Question: I'm trying out DevOps with VSTS, Docker and Java and I'm stuck with failing builds PFA screenshots of the same.
VSTS build failing while Queue Jenkins job task

Job is successfully executed on Jenkins and .War file is also produced.
This has been setup on Azure following document
<URL>
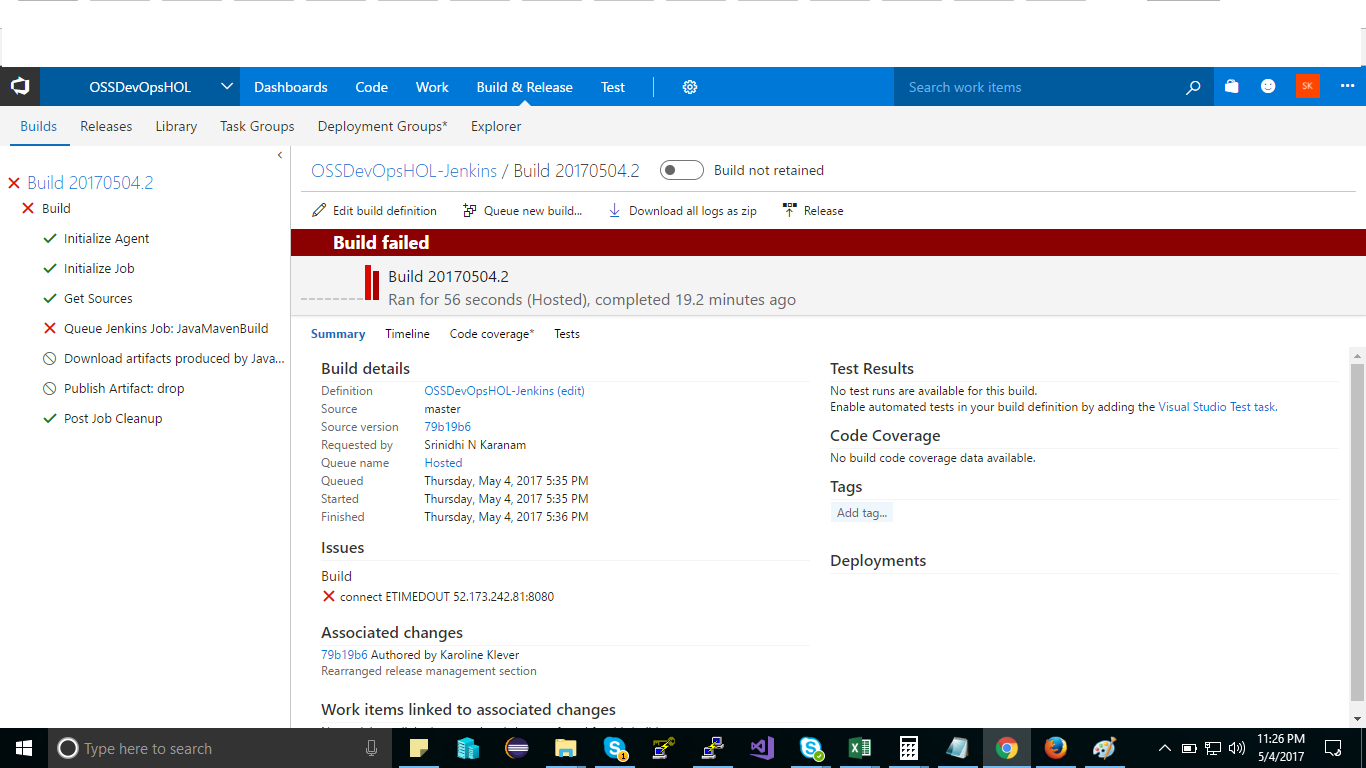
Answer: I was able to resolve the above issue.
My guess worked out correct.
Changing the Public IP from Dynamic to Static caused this issue.
Looked into Jenkins configuration(Manange Jenkins > Configure System > Jenkins Location > Jenkins URL) This was containing dynamic IP and now I've changed it to new static IP and voila it works fine. Build Succeeds and status updated on VSTS as well :)
Thanks for sparing your time in looking to my issue @Starain-MSFT & @Donovan